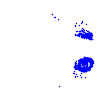
Particle: electron